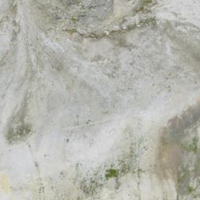
EUNIS habitat code: 48
Species observed at this site:
Silene acaulis